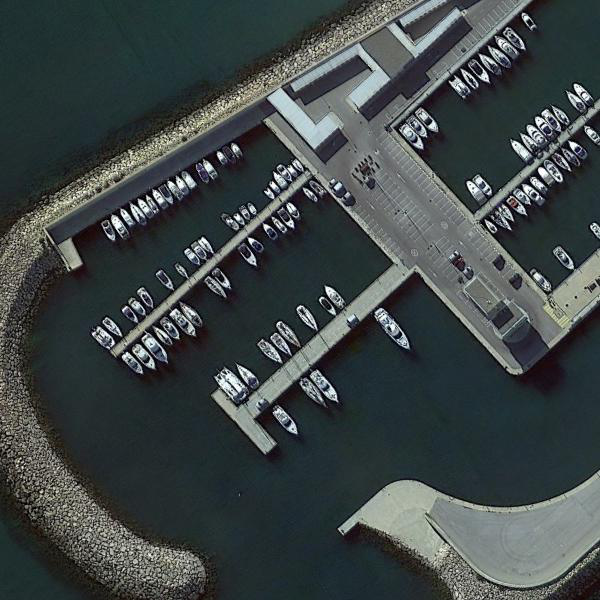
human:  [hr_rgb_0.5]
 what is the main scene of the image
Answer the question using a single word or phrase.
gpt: port